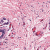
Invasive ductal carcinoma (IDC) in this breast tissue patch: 0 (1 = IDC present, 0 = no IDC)